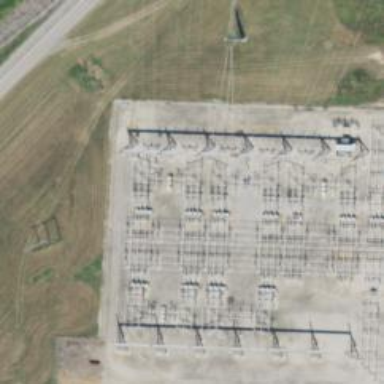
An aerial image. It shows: Switch used for power control.